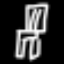
Label: chair